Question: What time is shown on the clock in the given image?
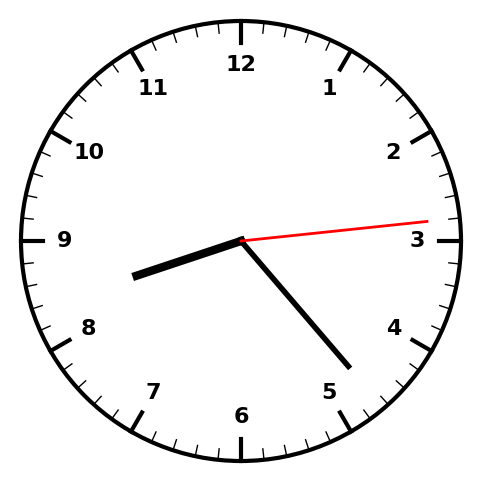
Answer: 08:23:14